Field crop: maize
Growth stage: 2
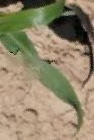
Species: maize